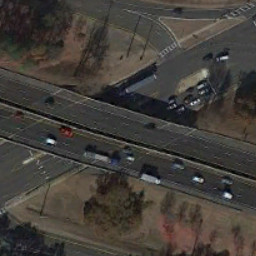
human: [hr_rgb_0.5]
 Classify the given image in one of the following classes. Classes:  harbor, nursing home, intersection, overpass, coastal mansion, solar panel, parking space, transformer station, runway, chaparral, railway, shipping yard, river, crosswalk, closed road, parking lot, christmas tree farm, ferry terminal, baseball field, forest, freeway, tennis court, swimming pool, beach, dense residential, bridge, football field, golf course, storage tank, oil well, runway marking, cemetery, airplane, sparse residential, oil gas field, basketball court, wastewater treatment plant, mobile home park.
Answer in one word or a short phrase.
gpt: overpass